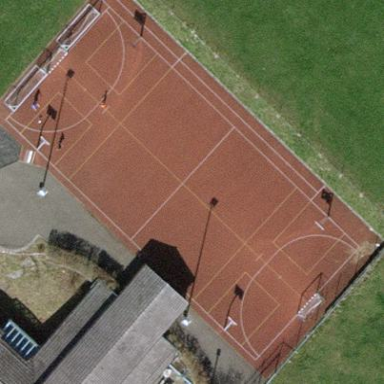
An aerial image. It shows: Multi-sport pitch with tartan surface.